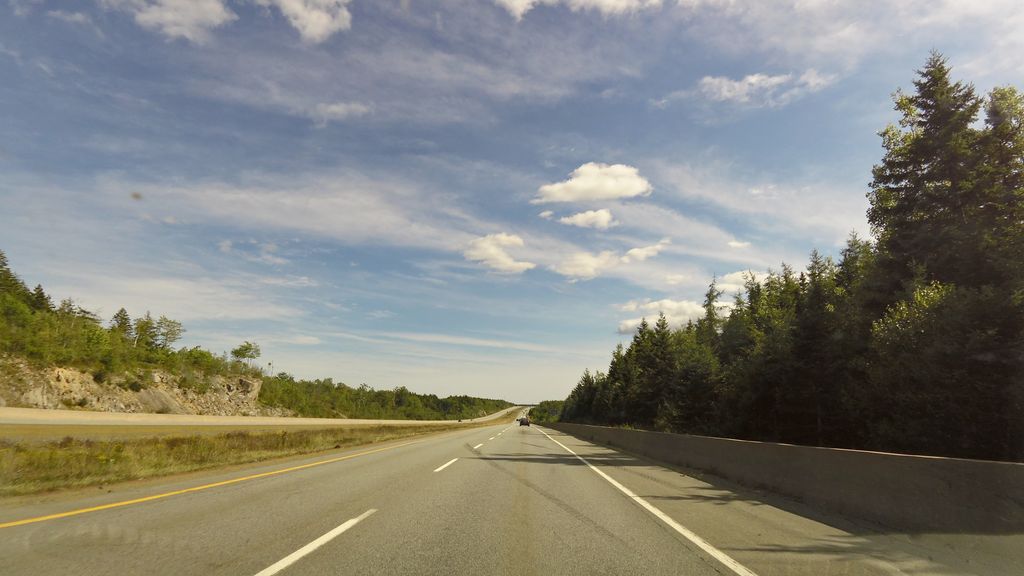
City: halifax